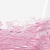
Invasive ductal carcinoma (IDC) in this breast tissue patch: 0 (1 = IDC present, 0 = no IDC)